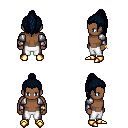
a pixel art fantasy rpg character, male body template, human, dark skin, steel arm armor, white pants, raven long topknot hairstyle, bracelets, gold boots, four views (front, back, left, right), 2x2 character sprite sheet, small pixel art, hard edges, no anti-aliasing